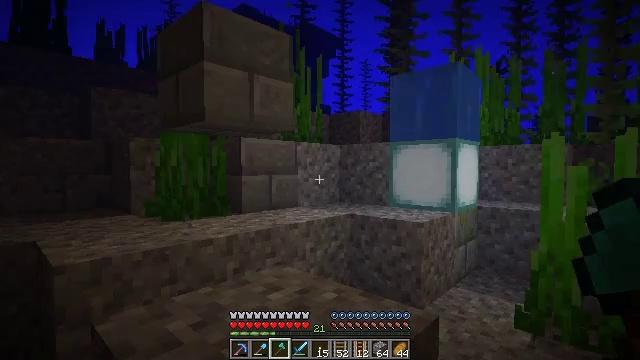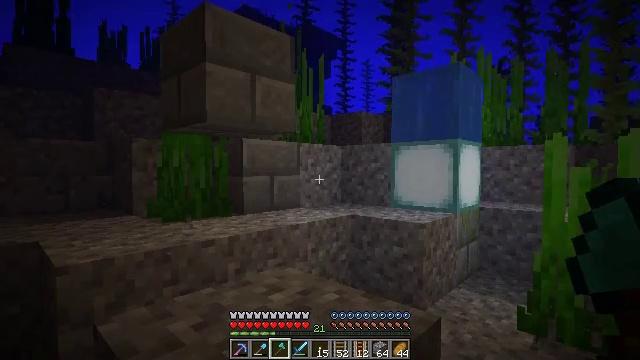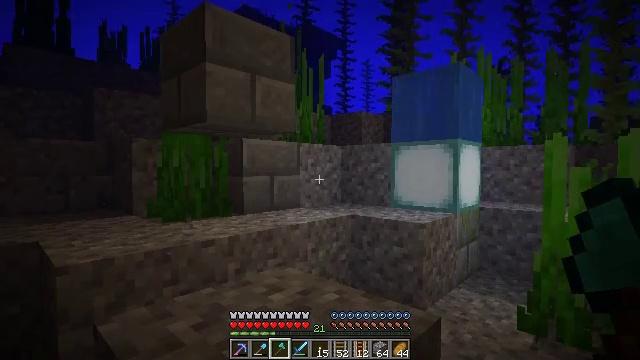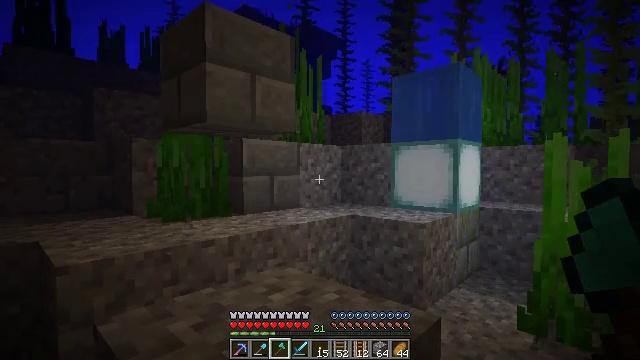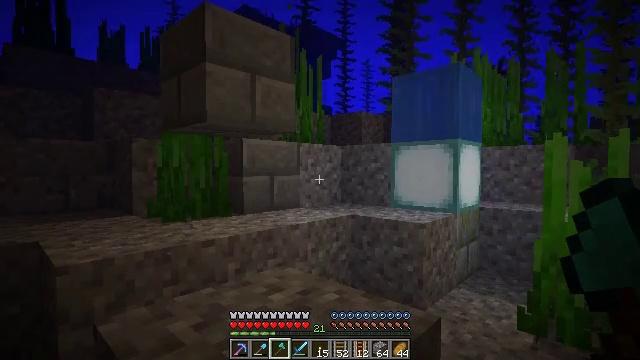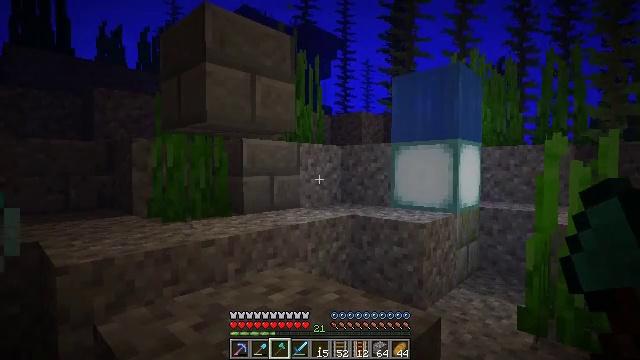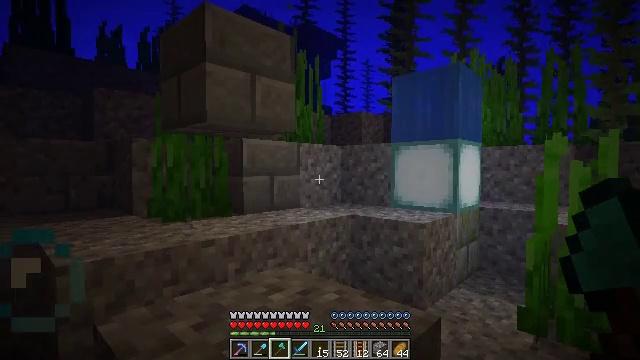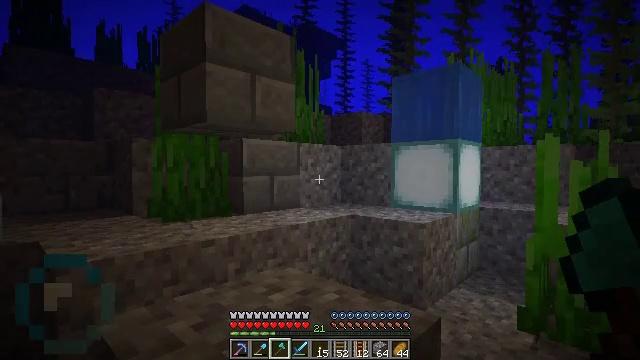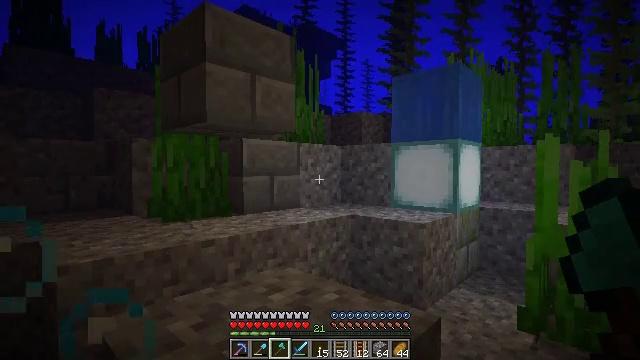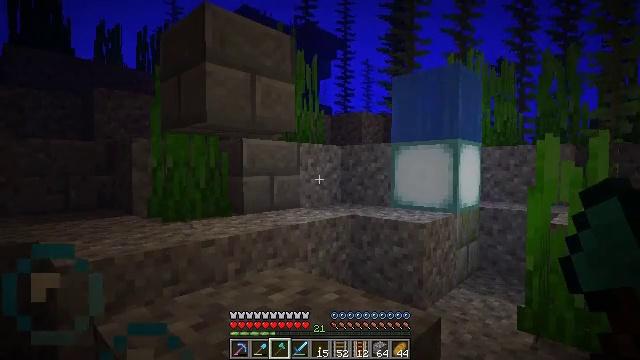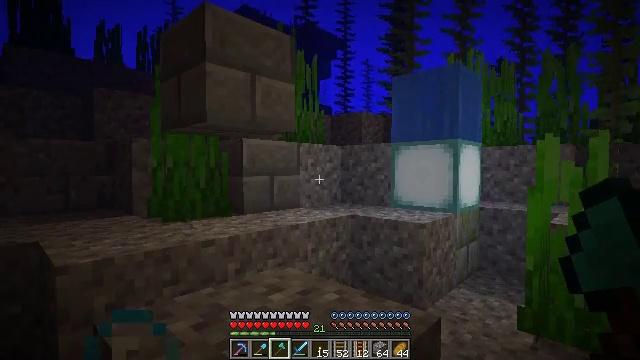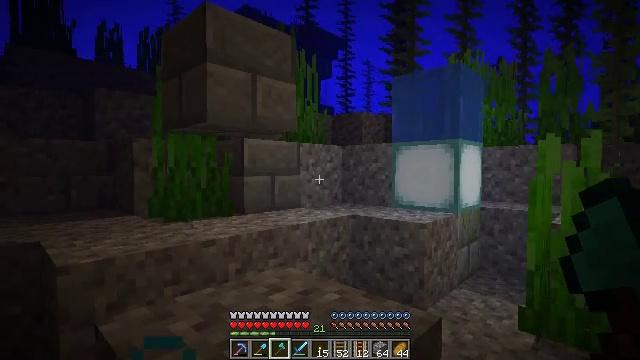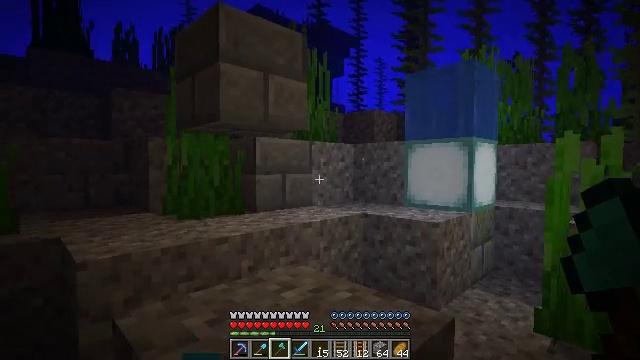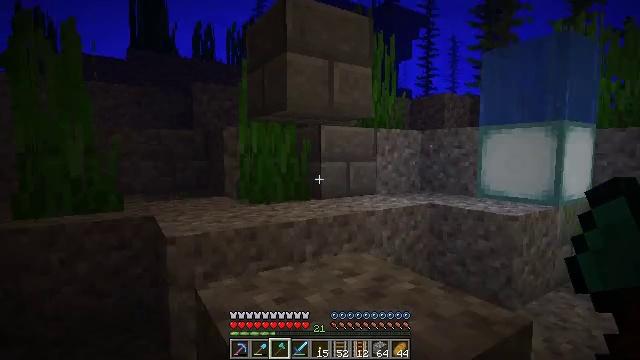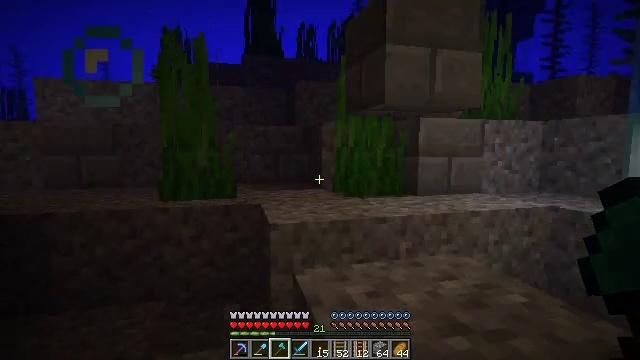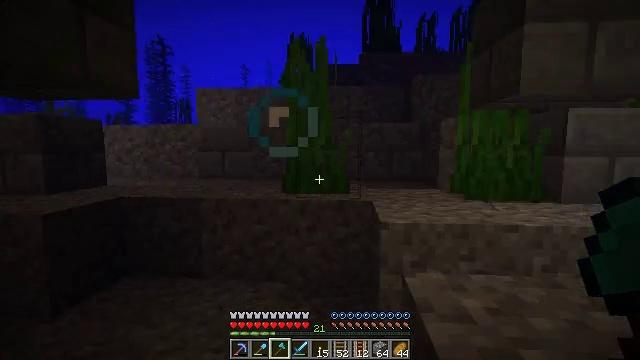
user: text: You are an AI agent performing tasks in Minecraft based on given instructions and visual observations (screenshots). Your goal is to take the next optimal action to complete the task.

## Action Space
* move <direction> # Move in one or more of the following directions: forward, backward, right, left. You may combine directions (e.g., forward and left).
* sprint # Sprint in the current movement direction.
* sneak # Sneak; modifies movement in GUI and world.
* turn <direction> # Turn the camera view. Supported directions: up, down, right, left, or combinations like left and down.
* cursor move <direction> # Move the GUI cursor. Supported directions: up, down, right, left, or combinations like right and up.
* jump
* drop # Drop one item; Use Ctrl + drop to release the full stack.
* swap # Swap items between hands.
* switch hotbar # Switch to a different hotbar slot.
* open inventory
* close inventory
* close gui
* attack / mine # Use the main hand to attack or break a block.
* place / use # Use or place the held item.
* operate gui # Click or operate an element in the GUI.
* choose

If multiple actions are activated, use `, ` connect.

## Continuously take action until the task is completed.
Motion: motion action
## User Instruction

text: Collect the sea lantern for its light.
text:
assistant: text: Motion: no_op
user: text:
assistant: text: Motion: no_op
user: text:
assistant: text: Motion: no_op
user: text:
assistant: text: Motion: no_op
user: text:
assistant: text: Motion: no_op
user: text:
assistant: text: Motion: no_op
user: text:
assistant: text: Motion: no_op
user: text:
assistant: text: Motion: no_op
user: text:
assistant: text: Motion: no_op
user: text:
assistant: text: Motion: no_op
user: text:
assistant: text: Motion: no_op
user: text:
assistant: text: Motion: turn left
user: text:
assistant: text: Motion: turn left and down
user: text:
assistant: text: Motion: turn left and down
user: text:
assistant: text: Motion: turn left
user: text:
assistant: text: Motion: turn left
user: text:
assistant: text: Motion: turn left
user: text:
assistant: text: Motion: turn left
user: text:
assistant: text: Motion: turn left
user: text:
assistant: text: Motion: no_op
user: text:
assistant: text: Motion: no_op
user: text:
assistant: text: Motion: turn left
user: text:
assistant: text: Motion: turn left
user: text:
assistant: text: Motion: turn left
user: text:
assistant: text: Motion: turn left
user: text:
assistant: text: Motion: turn left
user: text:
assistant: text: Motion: turn left
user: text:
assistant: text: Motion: turn left
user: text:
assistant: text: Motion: turn left
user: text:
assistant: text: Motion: no_op